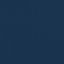
Label: SeaLake